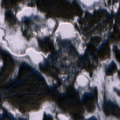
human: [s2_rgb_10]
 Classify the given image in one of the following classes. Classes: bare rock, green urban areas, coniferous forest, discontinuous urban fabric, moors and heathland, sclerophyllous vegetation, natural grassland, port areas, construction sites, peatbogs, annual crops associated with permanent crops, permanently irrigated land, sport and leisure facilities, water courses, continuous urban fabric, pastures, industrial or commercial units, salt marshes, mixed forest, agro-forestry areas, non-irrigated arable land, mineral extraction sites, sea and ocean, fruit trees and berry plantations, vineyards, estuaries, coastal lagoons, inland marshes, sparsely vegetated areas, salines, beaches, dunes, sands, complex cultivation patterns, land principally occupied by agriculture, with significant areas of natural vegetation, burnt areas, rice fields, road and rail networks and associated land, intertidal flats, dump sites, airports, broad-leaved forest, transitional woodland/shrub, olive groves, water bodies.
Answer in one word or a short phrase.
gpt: coniferous forest, water bodies